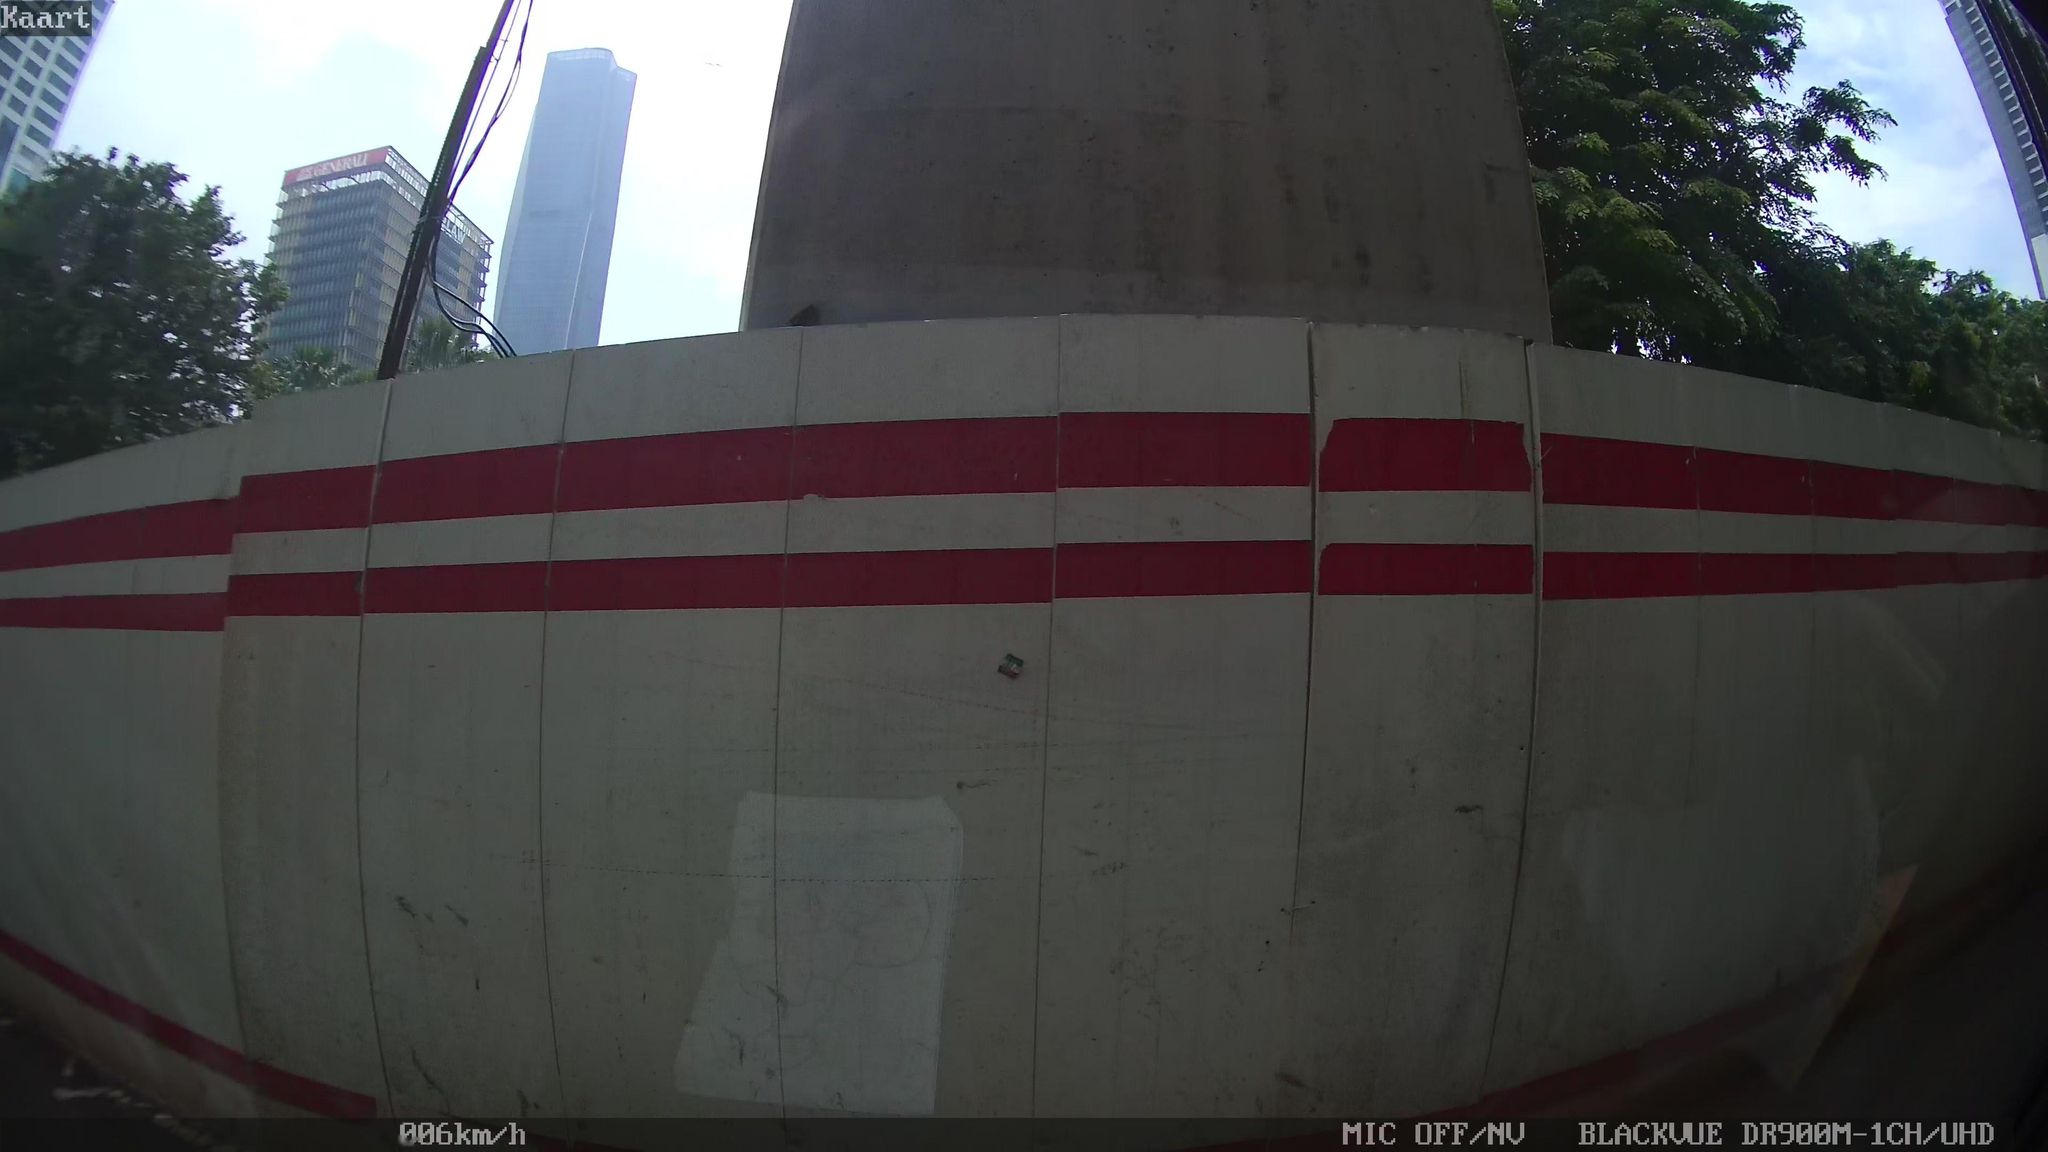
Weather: cloudy
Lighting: day
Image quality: good
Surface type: driving surface
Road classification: primary
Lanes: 2
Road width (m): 7
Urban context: urban centre
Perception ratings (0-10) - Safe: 0.72, Lively: 2.72, Beautiful: 1.58, Boring: 1.54, Depressing: 5.31, Wealthy: 6.8